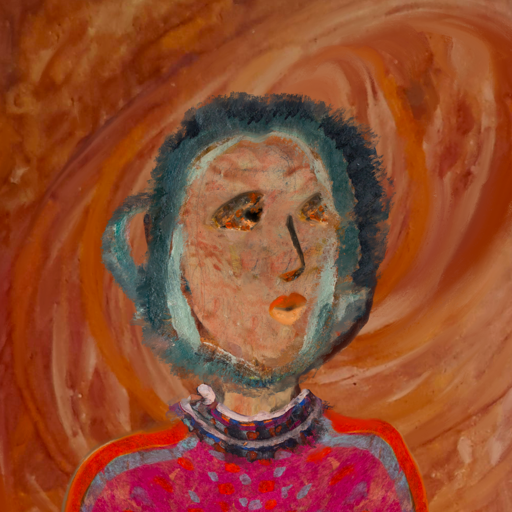
Background: Pious_Lady, Head And Neck Side: Orphan, Face Side: Gypsy_Queen, Bust: Sisters, Hair Side: Boggyland, Head Accessory: Blank, Second Necklace: Blank, Necklace: Hypocrite_1, Baby: Blank